Field crop: maize
Growth stage: 2
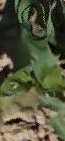
Species: maize